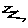
Label: zigzag